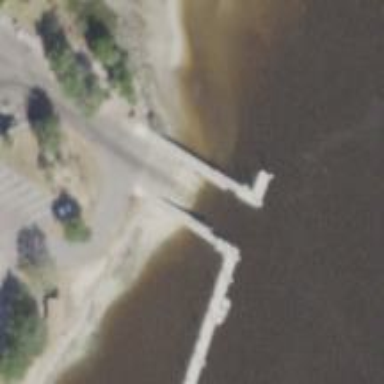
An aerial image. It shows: Slipway on leisure land.